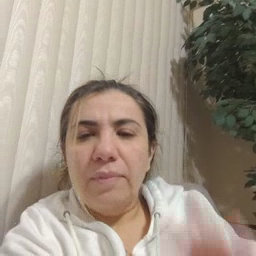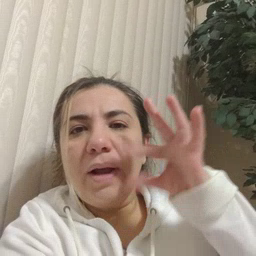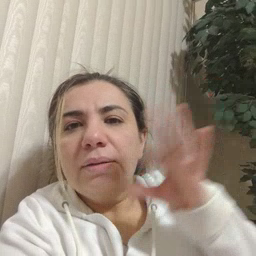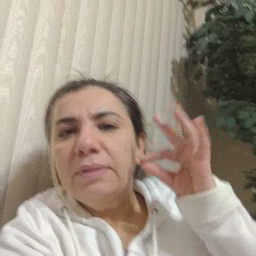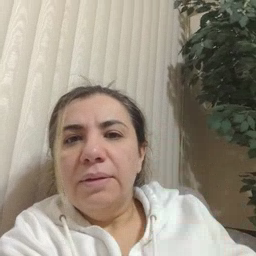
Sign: cat